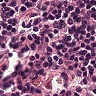
Metastatic tissue present: no